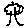
Label: tree